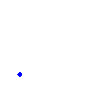
Particle: pion